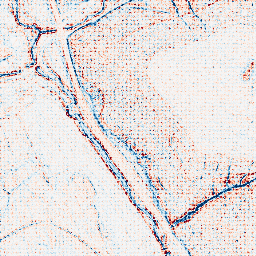
Category: edge_preserving
Decomposition family: anisotropic_diffusion
Decomposition parameters: iterations: 5
kappa: 100
gamma: 0.05
Upsampling method: sinc_blackman
Upsampling parameters: scale: 4
kernel_size: 4
Upsampling scale: 4